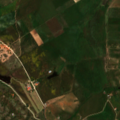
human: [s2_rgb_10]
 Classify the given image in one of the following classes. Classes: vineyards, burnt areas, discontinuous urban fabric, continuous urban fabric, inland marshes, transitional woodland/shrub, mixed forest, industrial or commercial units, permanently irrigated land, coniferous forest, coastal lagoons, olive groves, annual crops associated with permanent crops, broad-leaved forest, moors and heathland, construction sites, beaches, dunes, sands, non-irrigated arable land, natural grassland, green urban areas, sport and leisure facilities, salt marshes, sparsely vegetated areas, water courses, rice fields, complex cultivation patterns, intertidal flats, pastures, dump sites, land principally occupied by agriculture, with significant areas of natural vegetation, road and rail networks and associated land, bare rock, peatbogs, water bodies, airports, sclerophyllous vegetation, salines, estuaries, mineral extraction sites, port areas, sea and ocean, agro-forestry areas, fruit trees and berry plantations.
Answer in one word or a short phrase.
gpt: non-irrigated arable land, olive groves, pastures, annual crops associated with permanent crops, agro-forestry areas